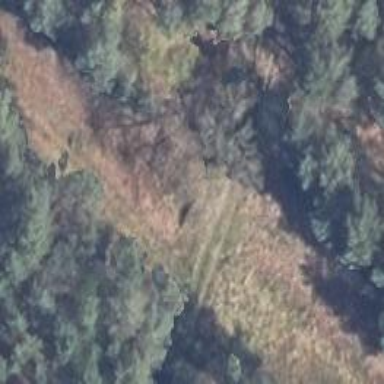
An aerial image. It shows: Track road on bridge.